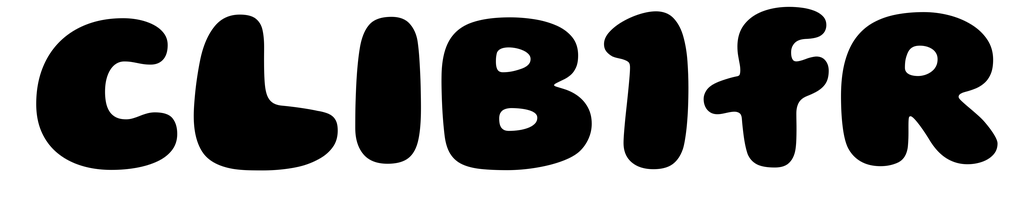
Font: Gluten_ExtraBold